Interaction volume radius: 5 \u00c5
Interaction volume height: 10 \u00c5
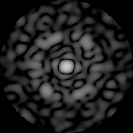
Disorder parameter: 0.7511